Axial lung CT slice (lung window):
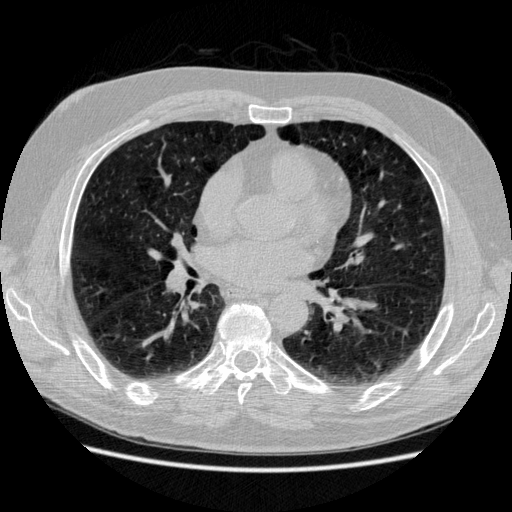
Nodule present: no